Aerial crown-view tile of a tropical tree (Barro Colorado Island, Panama), acquired 20250616:
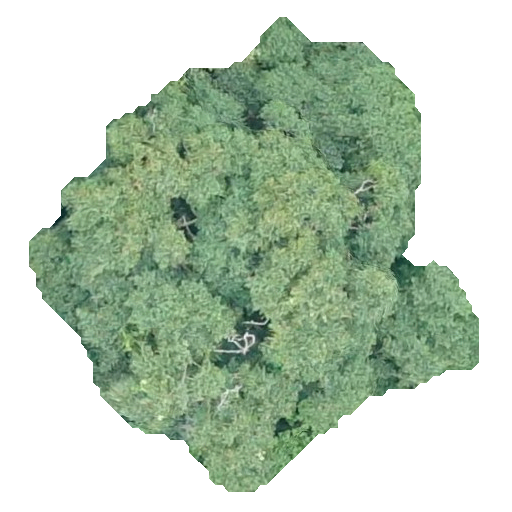
Species: Chrysophyllum cainito
GBIF accepted scientific name: Chrysophyllum cainito
Crown area: 189.911 m²